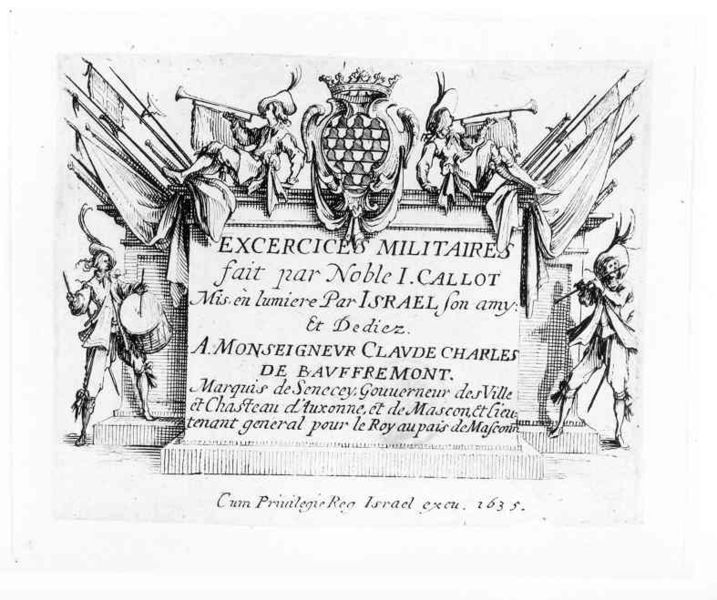
Titel: Titelblatt: EXERCICES MILITAIRES...1635
Künstler: Jacques Callot
Standort: Karlsruhe
Institution: Staatliche Kunsthalle Karlsruhe
Schlagwörter: feder, schatten, menschen, frankreich, grau, hut, hüte, männer, weiss, zeichnung, barock, federn, sockel, stein, instrument, portrait, signatur, vorhang, adel, blatt, instrumente, musik, musiker, schleifen, krone, engel, schrift, fahnen, spieler, fahne, flagge, grafik, graphik, französisch, krieg, lanze, soldaten, tafel, kartusche, charles, inschrift, musizieren, stufe, podest, schild, narren, denkmal, druck, monogramm, schwarz weiß, stich, titel, widmung, militär, text, titelblatt, entwurf, kunst, trommel, heer, wimpel, gravur, wappen, flöte, querflöte, grab, ehre, kreuzzug, posaunen, claude, pike, fanfaren, speere, trompeten, flaggen, zeilen, fanfare, gedenken, posaune, israel, trommler, flöten, spruch, flötenspieler, verkündigung, legende, monument, standarte, gefecht, latein, trompete, frontispiz, stifel, trommeln, grabstein, musikanten, heraldik, trompeter, landsknecht, wappenschild, flötist, logo, callot, ehrentafel, herald, pfeifer, 1635, exercicien, bauffremont, claude charles, excercices militaires, querfläte, moniment, excercices, militaires, 1625, wappen fanfaren, gefecgt